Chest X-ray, AP view. Patient: 10 years old, sex M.
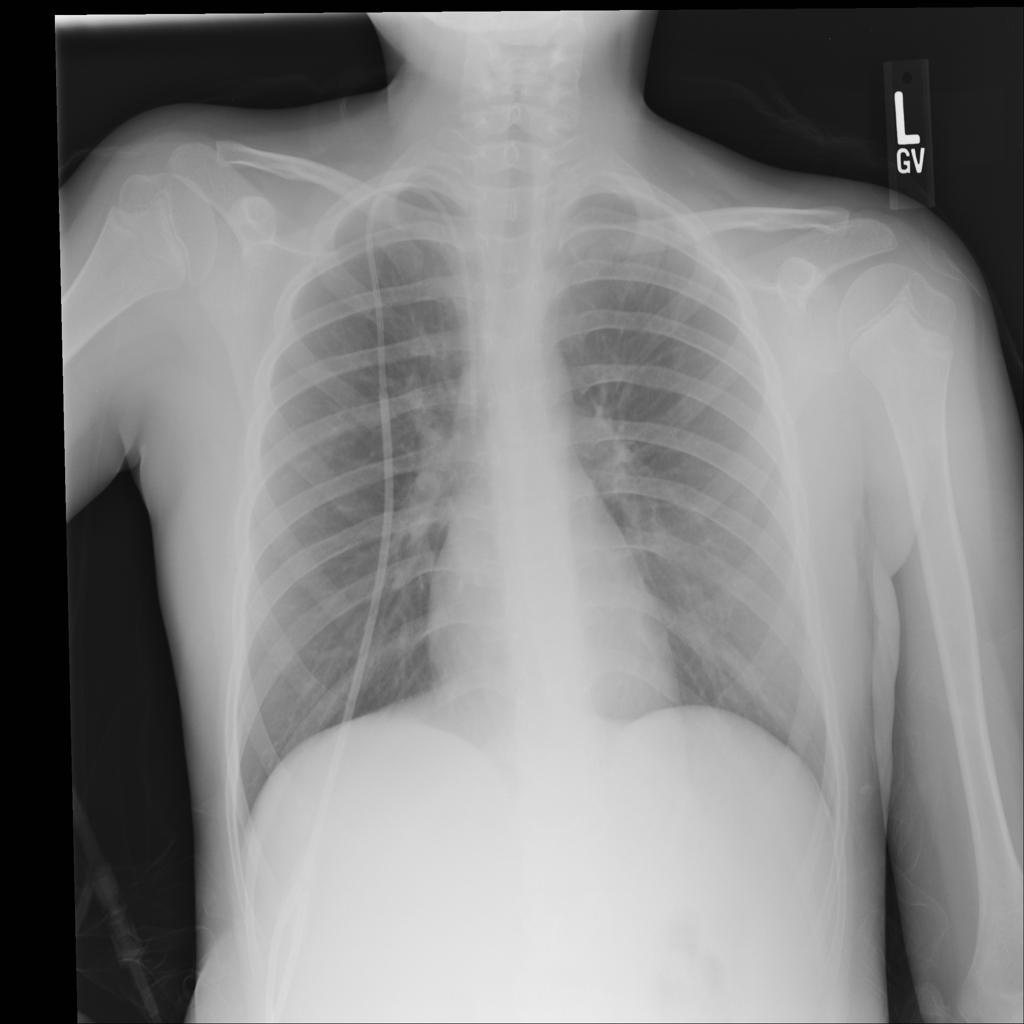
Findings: No Finding